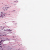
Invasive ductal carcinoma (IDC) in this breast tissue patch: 1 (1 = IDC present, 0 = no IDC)